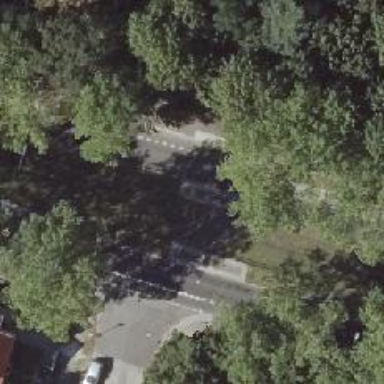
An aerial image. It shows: Footway that serves as traffic island.